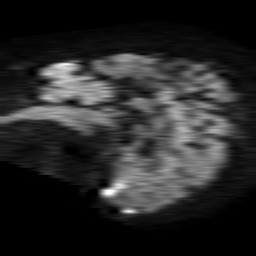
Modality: TRACE
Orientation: sagittal
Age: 70
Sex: female
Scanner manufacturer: philips
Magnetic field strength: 1.5 T
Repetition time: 4.6 s
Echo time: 0.08517 s